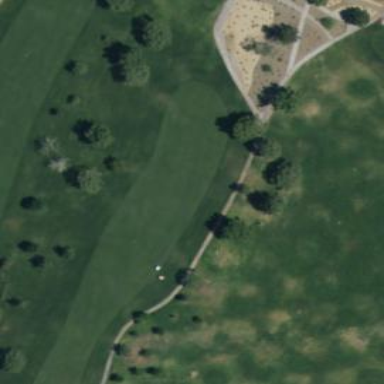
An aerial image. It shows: Area with grass used as rough in golf course.